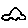
Label: car